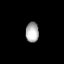
Tissue: lung
Cell type: Endothelial cells
Senescence score: 0.5627
Nuclear area (px): 260
Mean DAPI intensity: 171.915